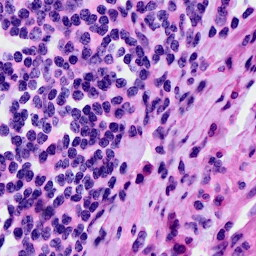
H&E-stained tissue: Cervix